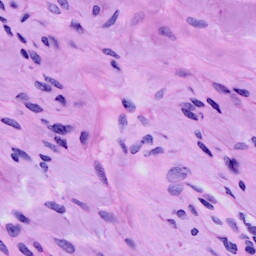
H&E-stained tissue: Cervix